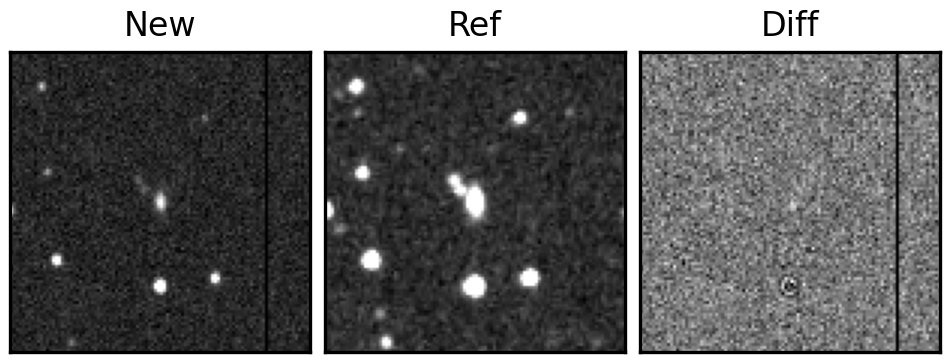
Label: real